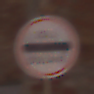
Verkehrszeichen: Zollstelle
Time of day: MorningAfternoon
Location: Outdoor (Urban)
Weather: Clear
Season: NotSpecified
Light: Natural